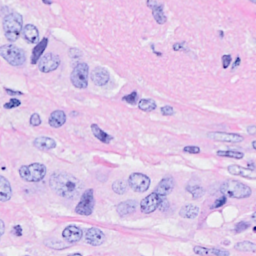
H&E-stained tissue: Breast